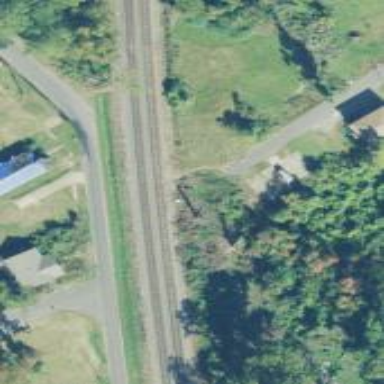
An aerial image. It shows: Railway track.